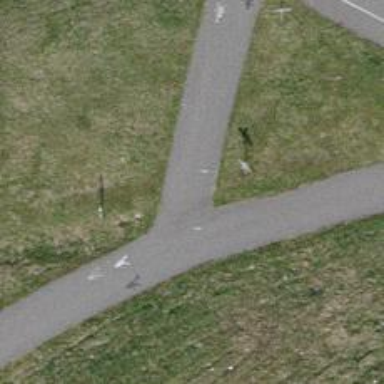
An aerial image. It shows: Asphalt cycleway with asphalt footway alongside it.